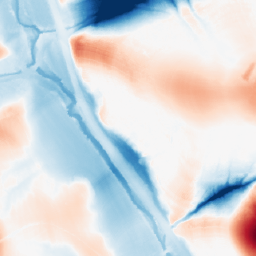
Category: morphological
Decomposition family: morphological
Decomposition parameters: operation: average
size: 50
Upsampling method: nearest
Upsampling parameters: scale: 2
Upsampling scale: 2